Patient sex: M
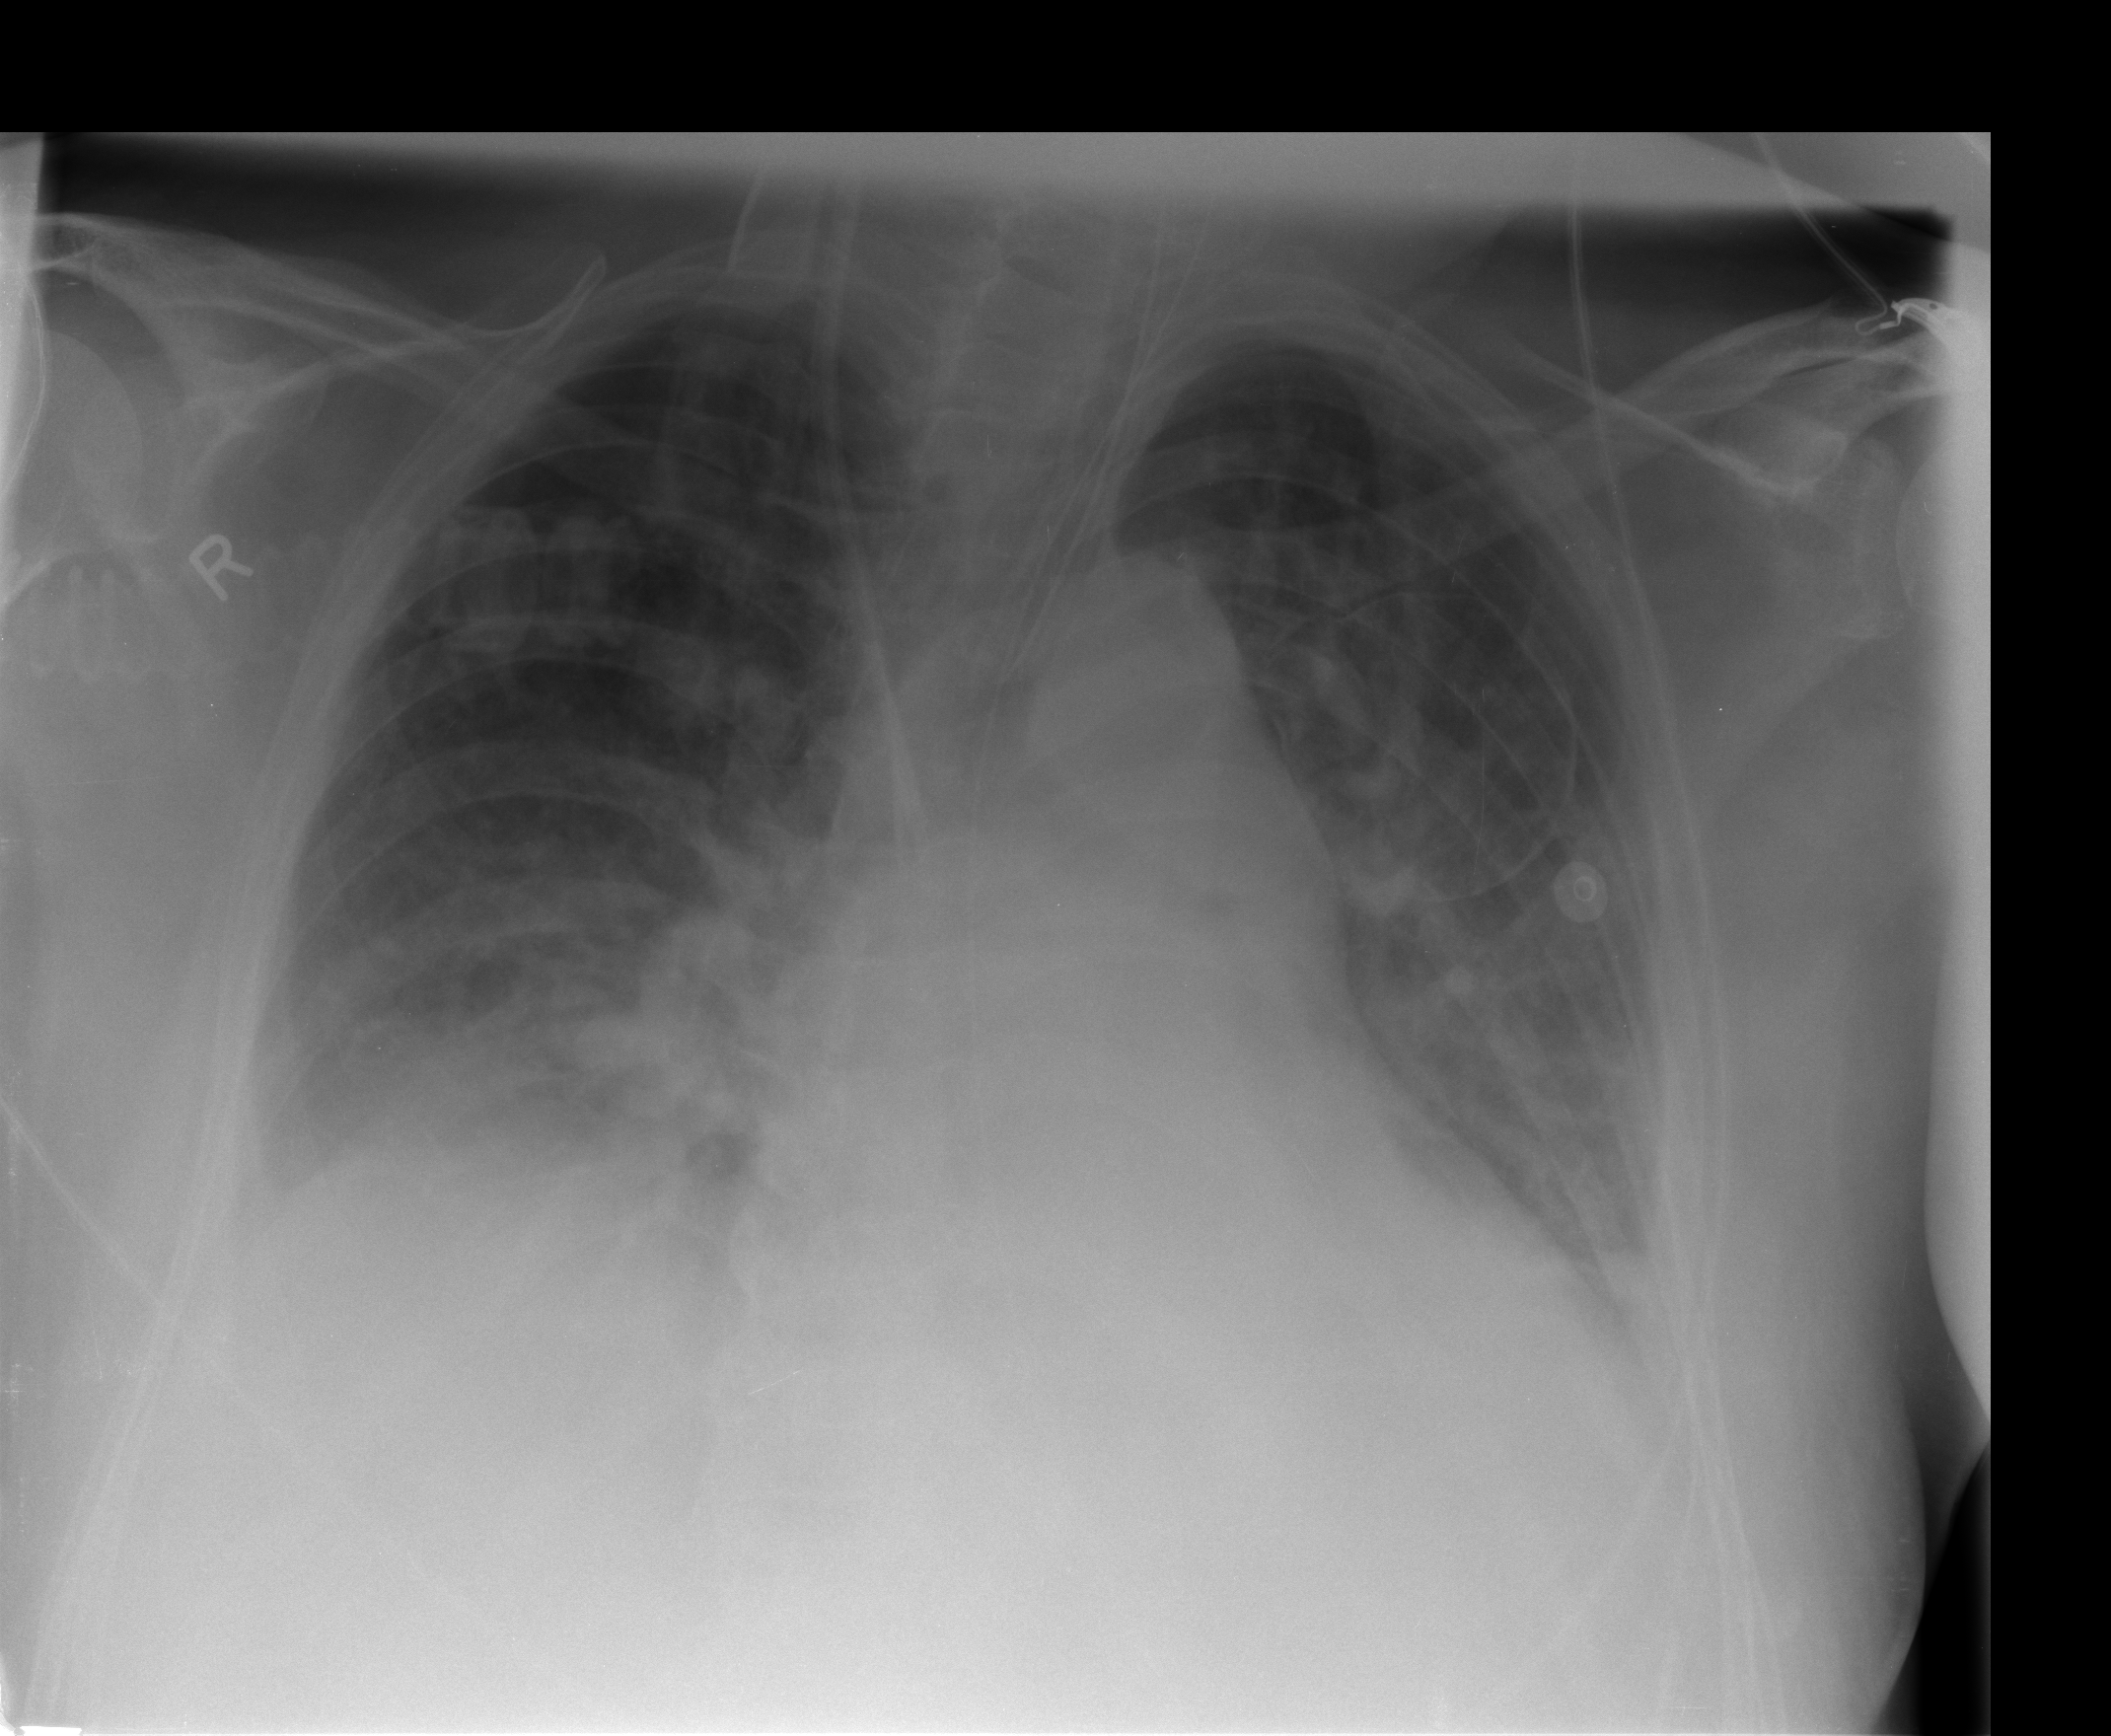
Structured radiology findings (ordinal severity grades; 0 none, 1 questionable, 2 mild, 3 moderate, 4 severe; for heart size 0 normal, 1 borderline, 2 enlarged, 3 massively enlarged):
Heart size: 1
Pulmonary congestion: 2
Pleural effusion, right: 2
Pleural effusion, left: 2
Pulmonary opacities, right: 0
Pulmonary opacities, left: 1
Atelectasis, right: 2
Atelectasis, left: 2